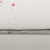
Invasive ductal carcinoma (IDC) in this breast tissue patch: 0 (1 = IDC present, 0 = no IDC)